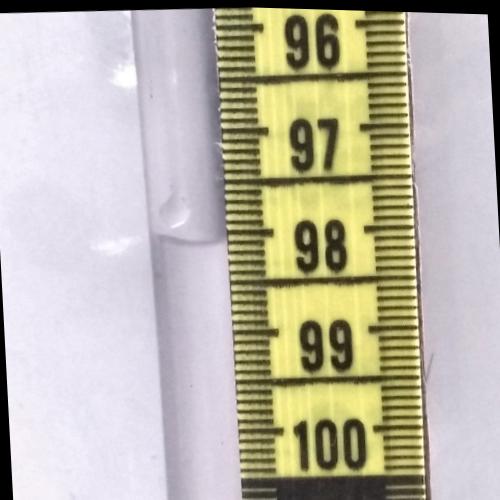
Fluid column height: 98.1 cm